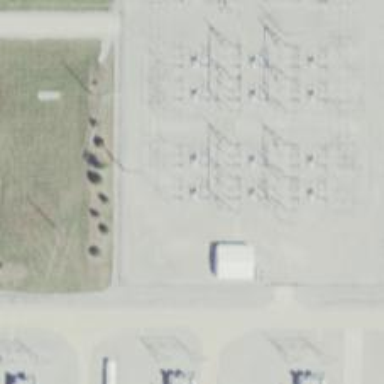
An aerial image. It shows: Switch for power supply.